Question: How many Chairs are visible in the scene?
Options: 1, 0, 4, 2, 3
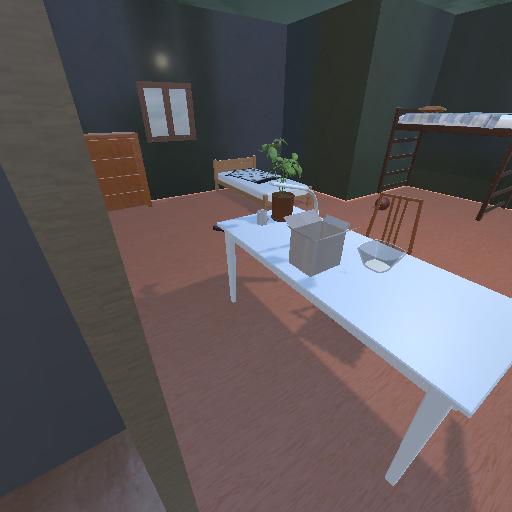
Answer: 1